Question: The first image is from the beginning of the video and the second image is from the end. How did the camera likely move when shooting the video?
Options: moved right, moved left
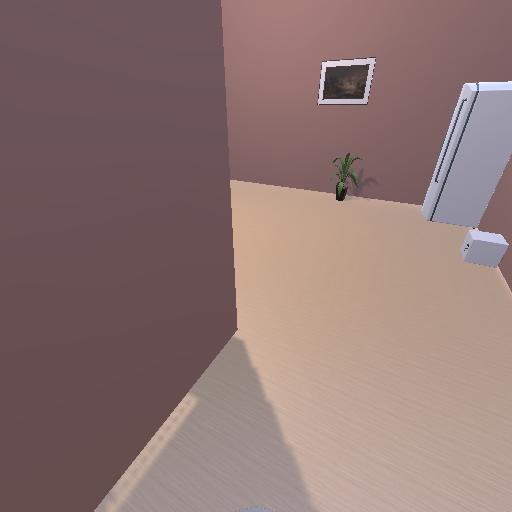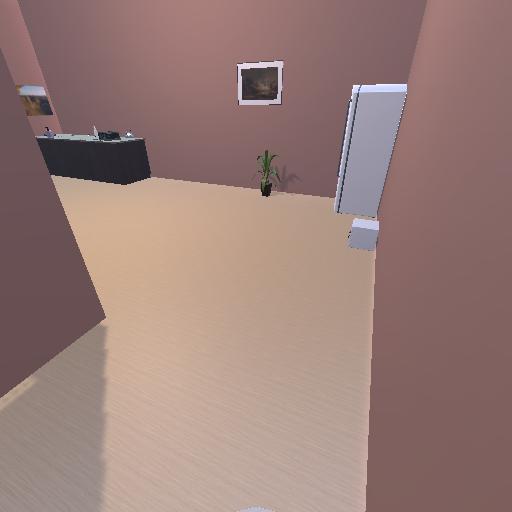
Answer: moved right